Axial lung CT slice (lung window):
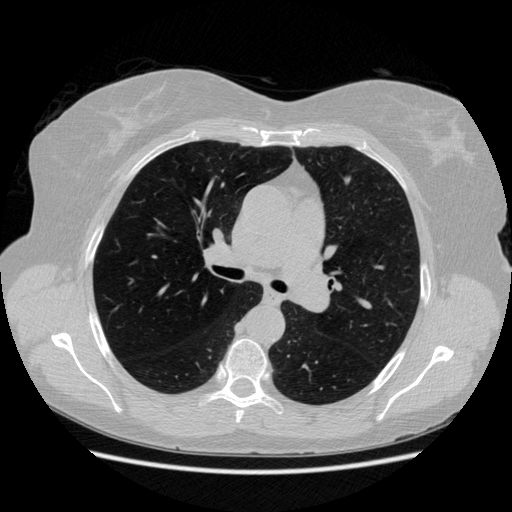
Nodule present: no